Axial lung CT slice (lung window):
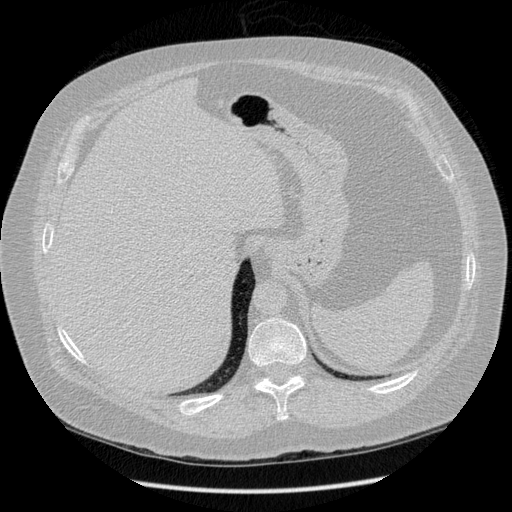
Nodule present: no